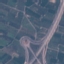
Land use / land cover: Highway